Question: I am trying to achieve the folded paper effect as shown in the attached image:

I tried different combinations of :before on my containing div with different borders, but I can't get the triangle in the direction I want.
Here are the styles I ended up using, based on ExtPro's answer:
'''
<div class="folded_menu">
<div class="fold"></div>
<div class="paper"></div>
</div>
'''
.
'''
.fold {
position: absolute;
left: -25px;
top: 12px;
width: 0px;
height: 0px;
border-style: solid;
border-width: 0 25px 90px 0;
border-color: transparent #BCC7B6 transparent transparent;
}
.paper {
padding: 1em;
background: $nav-top; /* Old browsers */
border: 2px solid white;
}
'''
Bonus question: is it possible to have the shadow on the fold as well?
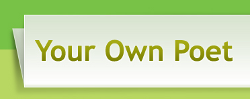
Answer: You can do this with (<URL>:
And because I'm in a good mood this morning, here's <URL> closer to your example
HTML:
'''
<div class='fold'></div><div class='paper'></div>
'''
CSS:
'''
body{
background:grey;
}
.fold{
width: 0px;
height: 0px;
border-style: solid;
border-width: 0 10px 30px 0;
border-color: transparent #aeaeae transparent transparent;
display:inline-block;
}
.paper{
height:50px;
width:100px;
background:white;
display:inline-block;
}
'''